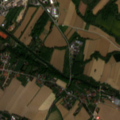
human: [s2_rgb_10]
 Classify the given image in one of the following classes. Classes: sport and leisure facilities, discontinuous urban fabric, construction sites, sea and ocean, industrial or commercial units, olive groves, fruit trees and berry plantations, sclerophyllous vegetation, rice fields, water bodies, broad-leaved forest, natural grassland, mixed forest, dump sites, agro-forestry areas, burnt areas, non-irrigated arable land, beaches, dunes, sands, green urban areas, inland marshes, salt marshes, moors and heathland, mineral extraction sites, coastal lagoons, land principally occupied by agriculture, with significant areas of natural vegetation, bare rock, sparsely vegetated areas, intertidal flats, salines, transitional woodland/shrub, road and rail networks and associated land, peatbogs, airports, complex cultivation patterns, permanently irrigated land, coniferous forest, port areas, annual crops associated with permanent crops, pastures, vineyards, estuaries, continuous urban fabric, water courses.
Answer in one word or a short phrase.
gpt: discontinuous urban fabric, industrial or commercial units, non-irrigated arable land, land principally occupied by agriculture, with significant areas of natural vegetation